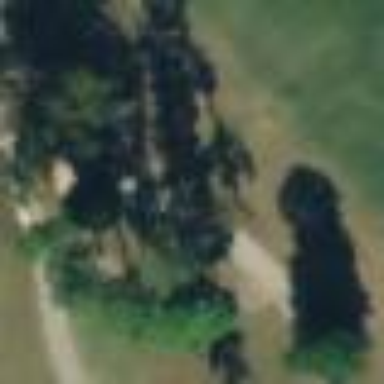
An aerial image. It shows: Golf rough area.